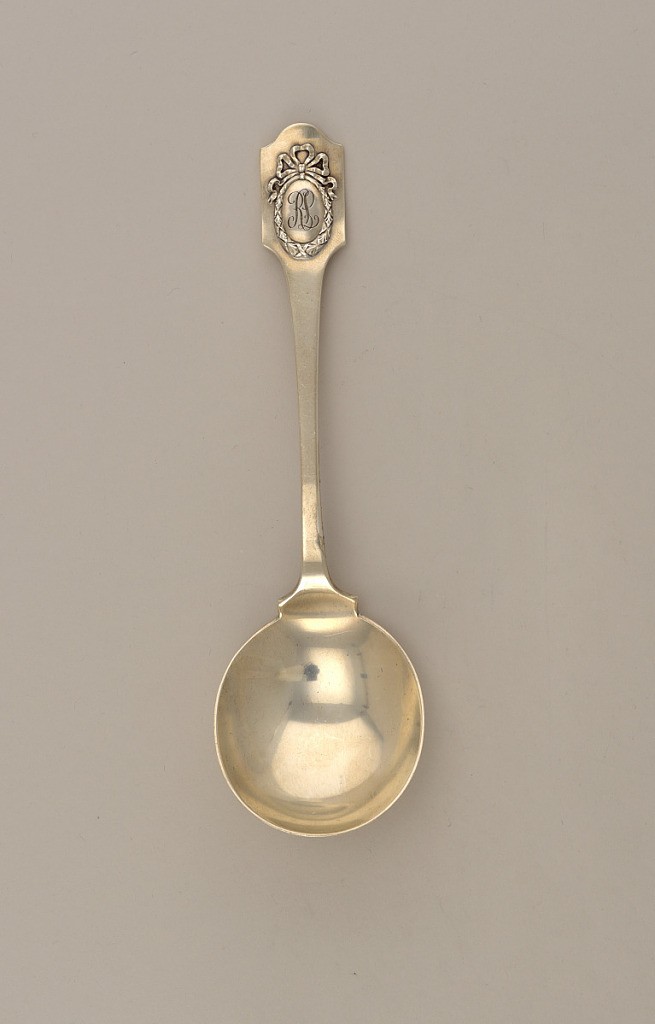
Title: Louis XVI Pattern Soup Spoon
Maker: Joseph E. Birmingham
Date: ca. 1909
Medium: silver
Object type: spoon
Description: Integral construction. Large rounded bowl. Pronounced shoulder, stem of rectangular line ending in shouldered, rectangular fiddle terminal embossed with oval wreath with ribbon bow, enclosing monogram. Slight upturn at end of terminal.